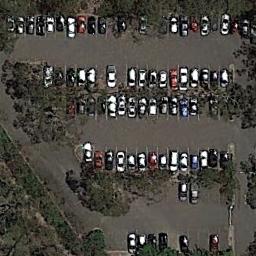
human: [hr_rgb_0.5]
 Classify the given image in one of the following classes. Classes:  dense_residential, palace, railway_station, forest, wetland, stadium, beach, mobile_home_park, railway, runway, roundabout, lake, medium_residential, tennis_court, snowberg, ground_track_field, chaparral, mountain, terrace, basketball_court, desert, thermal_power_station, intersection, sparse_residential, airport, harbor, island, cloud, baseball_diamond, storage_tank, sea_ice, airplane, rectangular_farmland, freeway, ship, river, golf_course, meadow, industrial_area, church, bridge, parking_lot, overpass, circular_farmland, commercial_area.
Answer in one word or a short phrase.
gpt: parking_lot